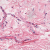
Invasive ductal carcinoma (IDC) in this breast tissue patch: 0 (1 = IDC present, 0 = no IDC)